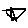
Label: star